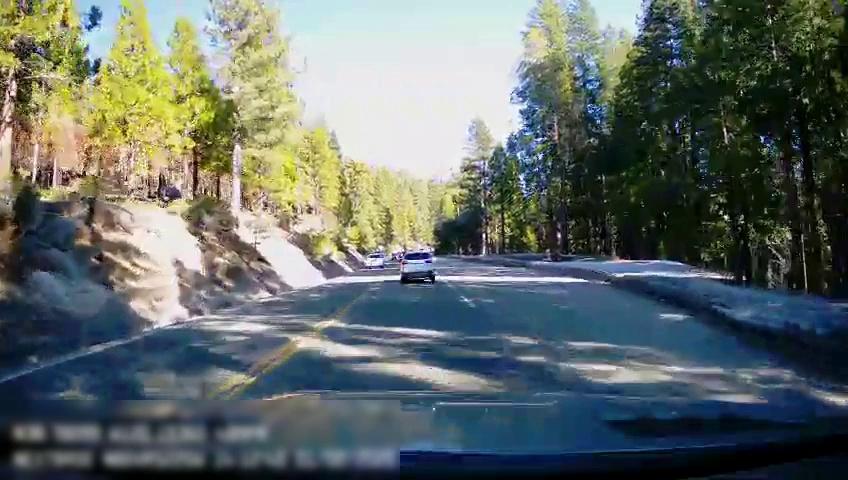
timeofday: Day
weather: Sunny
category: Drivable Space
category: Vehicles | SUV
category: Vehicles | SUV
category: Lanes | Alternate Lane
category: Lanes | Opposite Lane